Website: bh-photo
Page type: address-validator
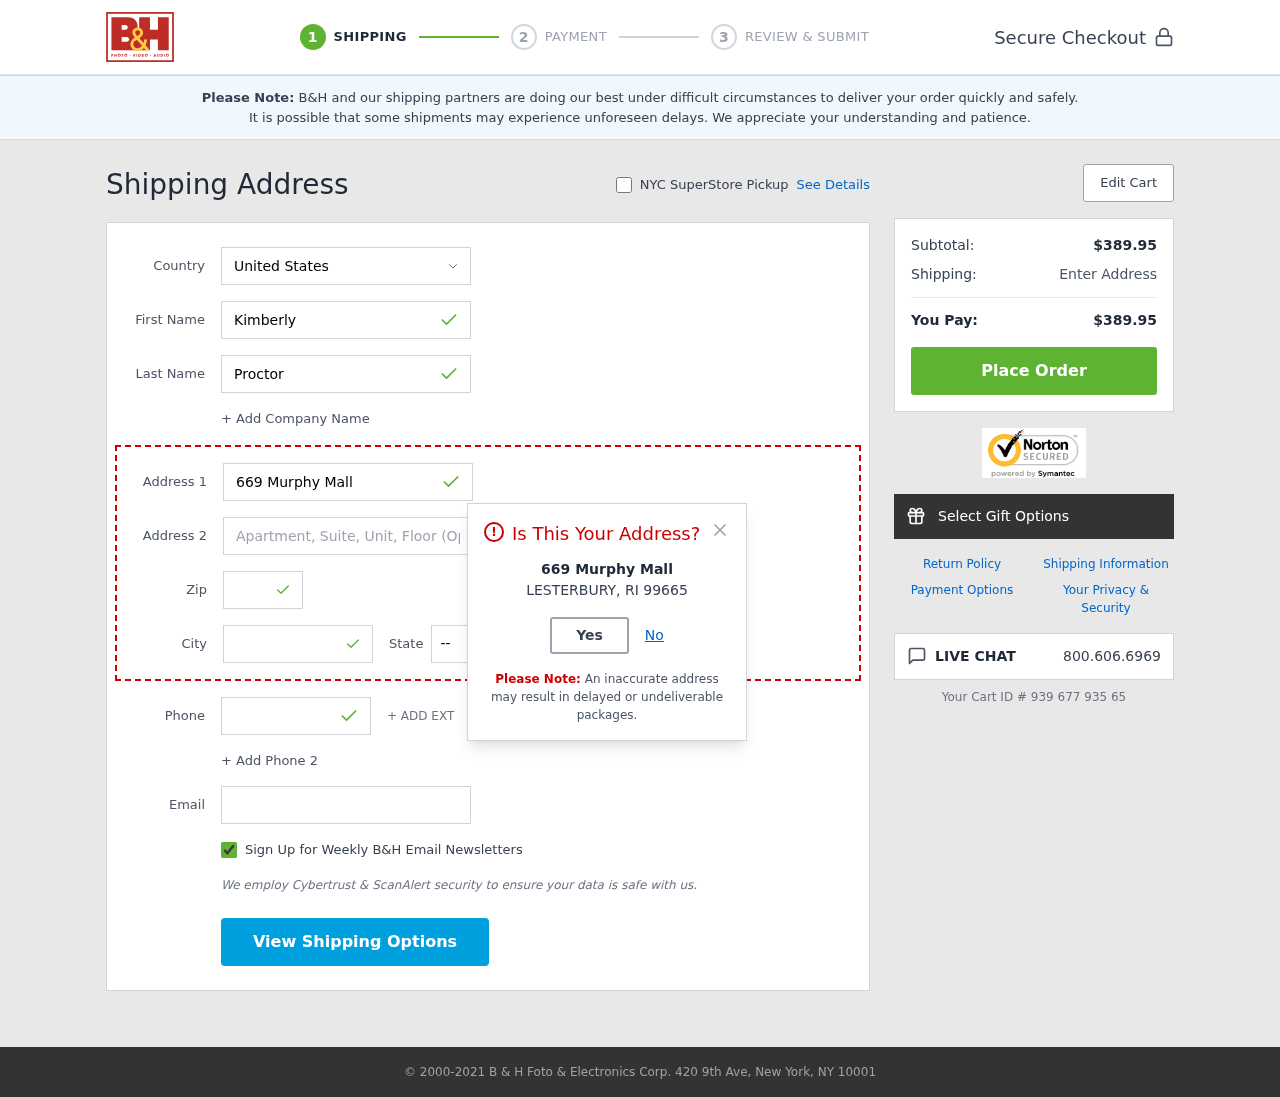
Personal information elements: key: PII_CITY
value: Lesterbury
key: PII_COUNTRY
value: United States
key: PII_EMAIL
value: kimberly.proctor@yahoo.com
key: PII_FIRSTNAME
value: Kimberly
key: PII_LASTNAME
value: Proctor
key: PII_PHONE
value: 9296865540
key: PII_POSTCODE
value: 99665
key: PII_STATE_ABBR
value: RI
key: PII_STREET
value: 669 Murphy Mall
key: PII_CITY_MODAL
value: LESTERBURY
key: PII_POSTCODE_FULL
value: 99665
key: PII_POSTCODE_NUMERIC
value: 99665
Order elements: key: ORDER_SUBTOTAL
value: $389.95
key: ORDER_TOTAL
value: $389.95
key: ORDER_ID
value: Your Cart ID # 939 677 935 65